Field crop: maize
Growth stage: 2
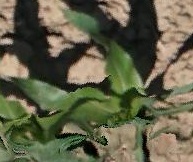
Species: maize